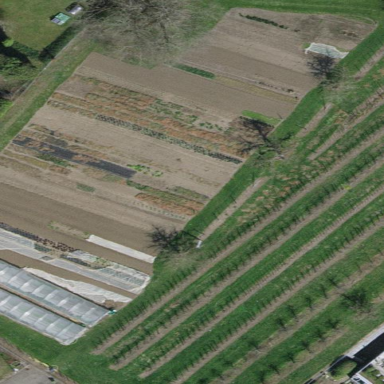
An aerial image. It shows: Orchard.